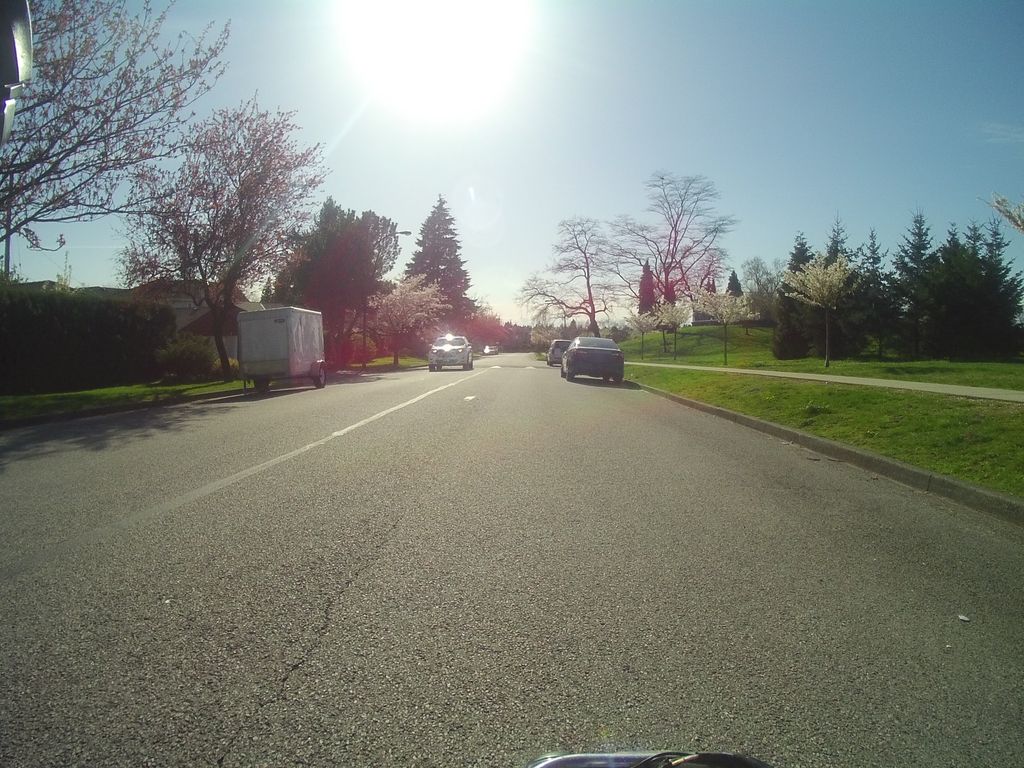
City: vancouver